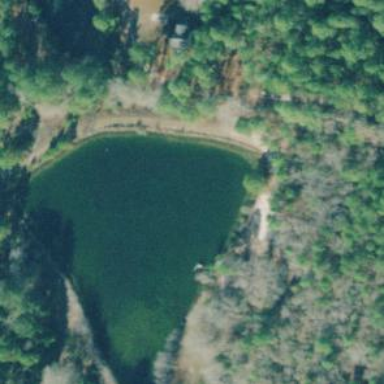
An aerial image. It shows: Peaceful pond surrounded by nature.